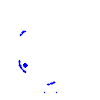
Particle: electron